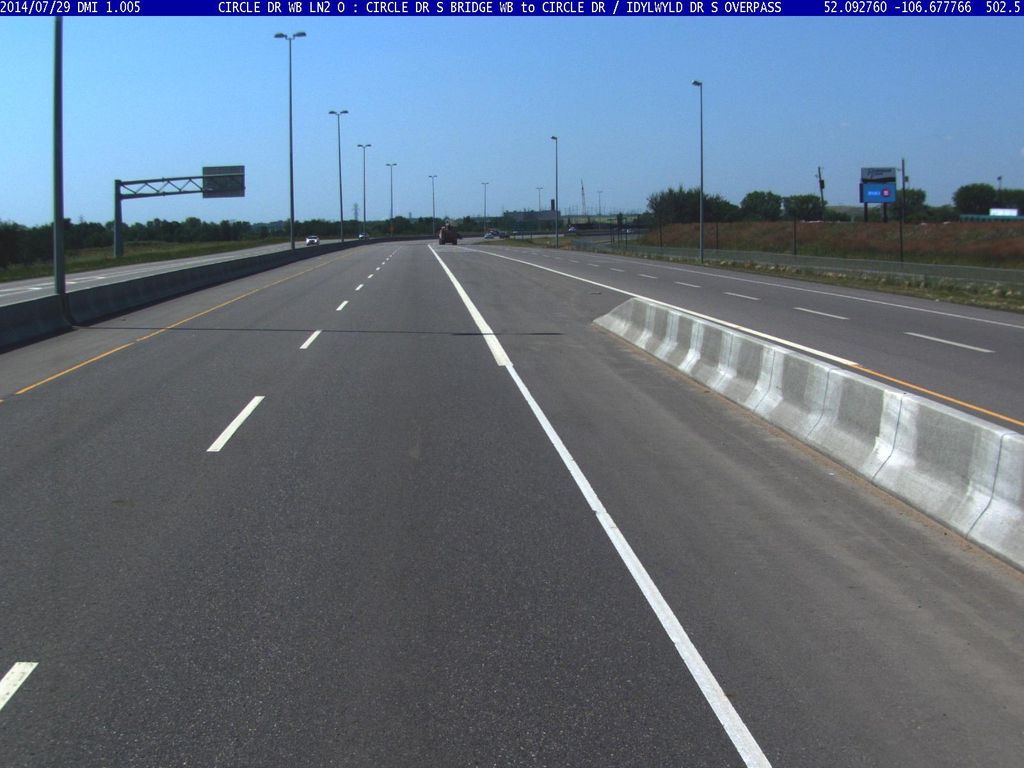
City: saskatoon